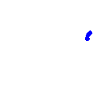
Particle: electron